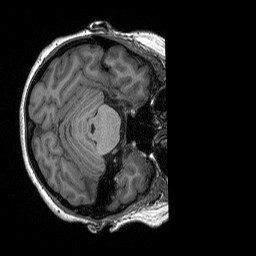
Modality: T1w
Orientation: axial
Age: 50
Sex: female
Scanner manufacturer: siemens
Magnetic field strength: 3 T
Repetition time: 2.4 s
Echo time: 0.00226 s